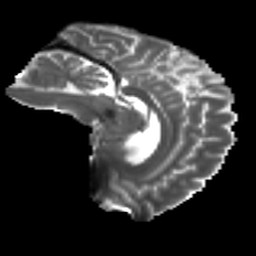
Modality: T2w
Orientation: sagittal
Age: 37
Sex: male
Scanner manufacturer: ge
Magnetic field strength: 3 T
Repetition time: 7.8 s
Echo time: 0.061 s